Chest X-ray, PA view. Patient: 45 years old, sex M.
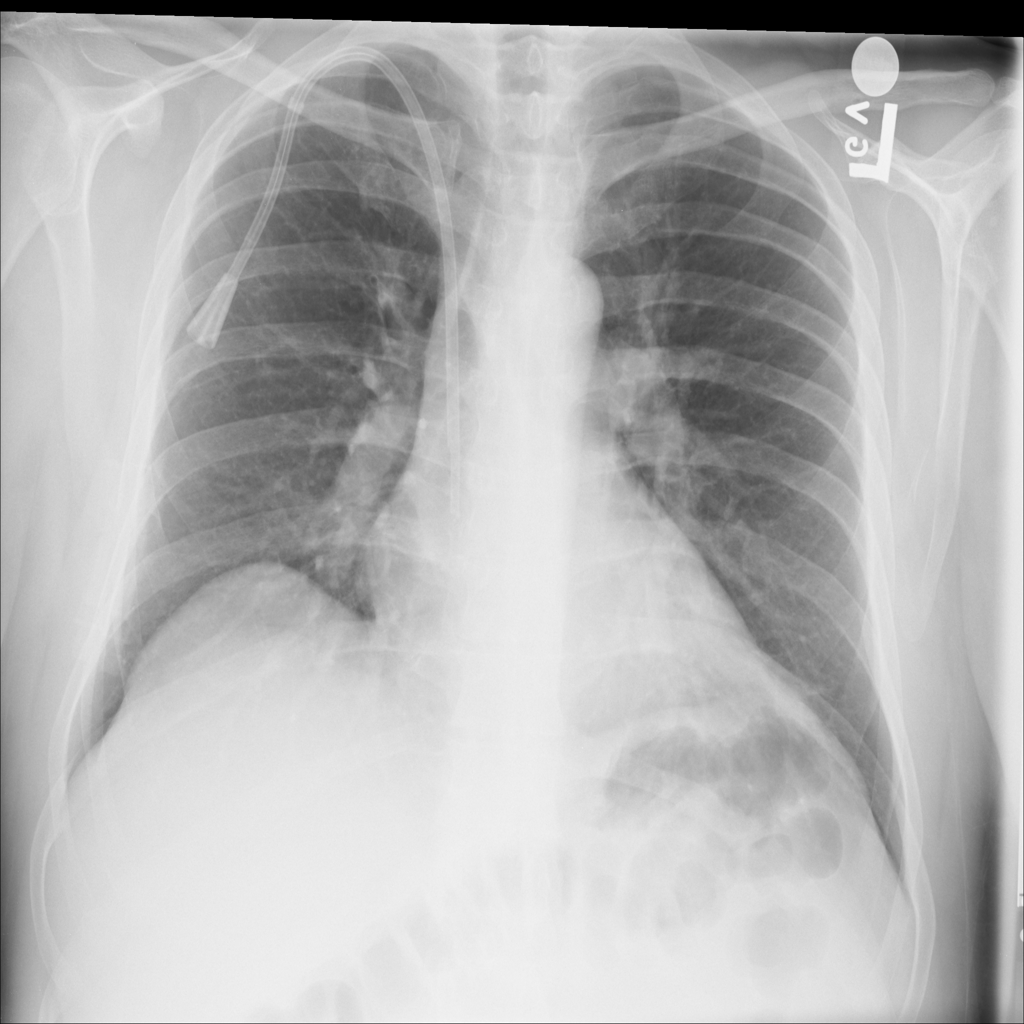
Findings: No Finding